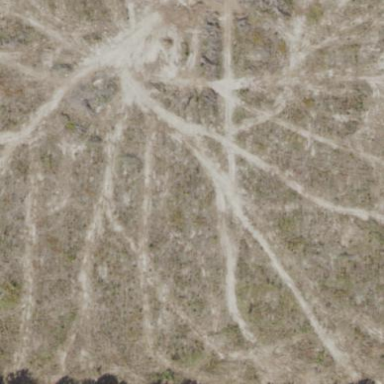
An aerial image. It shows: Forest area dominated by needle-leaved trees.